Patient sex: M
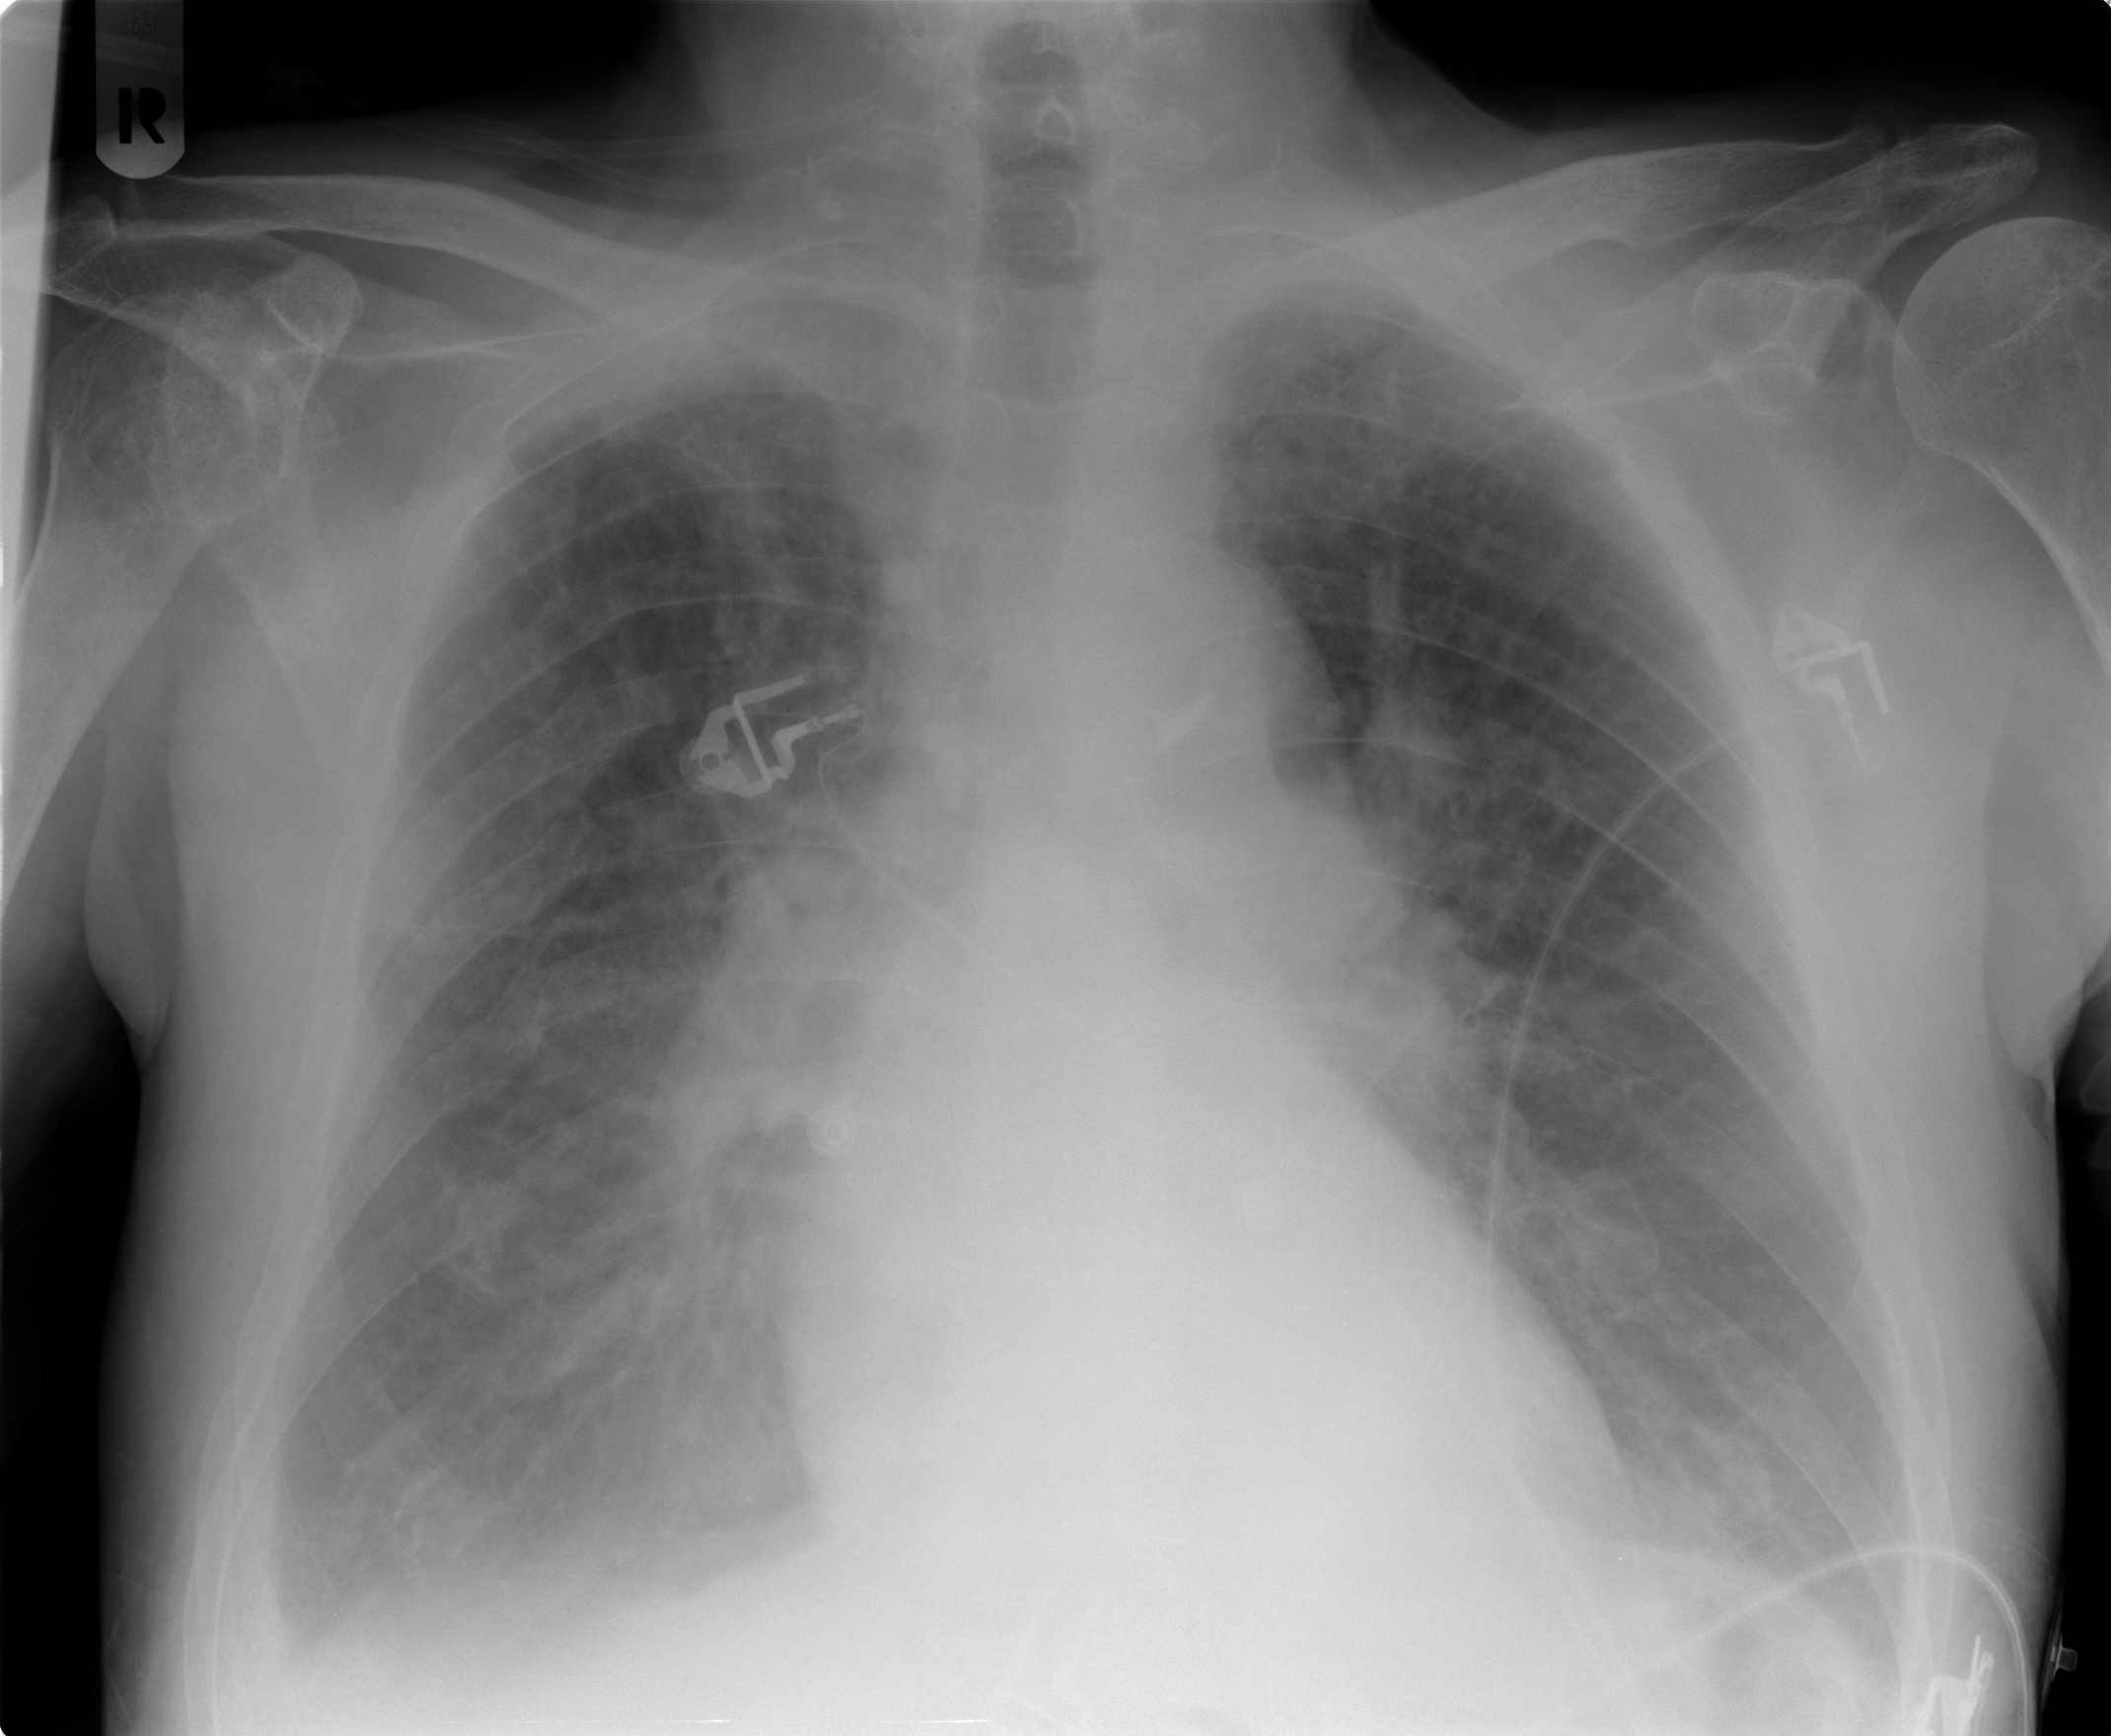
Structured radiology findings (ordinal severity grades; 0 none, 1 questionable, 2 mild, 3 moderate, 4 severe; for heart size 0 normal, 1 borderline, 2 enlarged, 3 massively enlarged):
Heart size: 0
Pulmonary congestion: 2
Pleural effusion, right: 2
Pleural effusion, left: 1
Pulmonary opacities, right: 0
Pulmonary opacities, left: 0
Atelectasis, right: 2
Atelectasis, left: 2